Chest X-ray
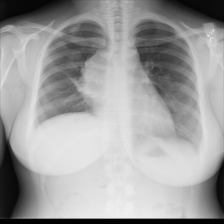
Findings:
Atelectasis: positive
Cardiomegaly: negative
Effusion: negative
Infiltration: positive
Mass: positive
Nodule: positive
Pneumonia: negative
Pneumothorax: negative
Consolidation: negative
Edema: negative
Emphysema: negative
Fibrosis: negative
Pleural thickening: negative
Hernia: negative